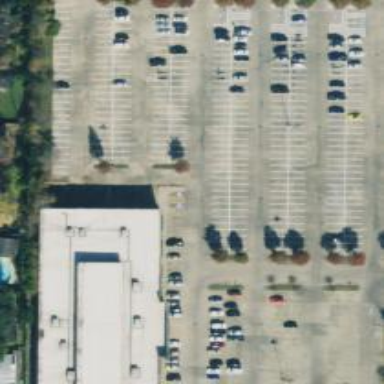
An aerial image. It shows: Parking space is available.